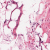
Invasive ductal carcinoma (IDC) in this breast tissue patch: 0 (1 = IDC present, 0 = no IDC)